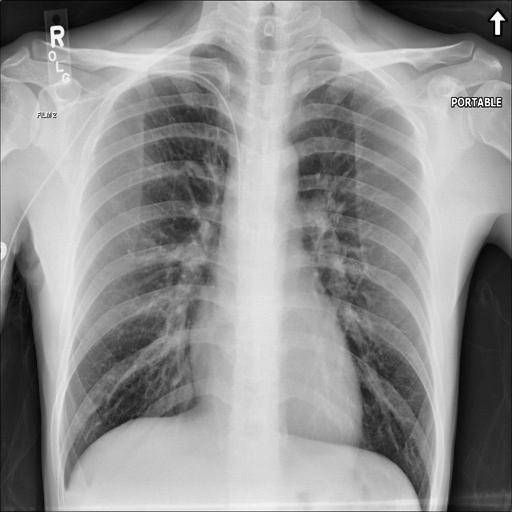
Finding: NORMAL